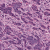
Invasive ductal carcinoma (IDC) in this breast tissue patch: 1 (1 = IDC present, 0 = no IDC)